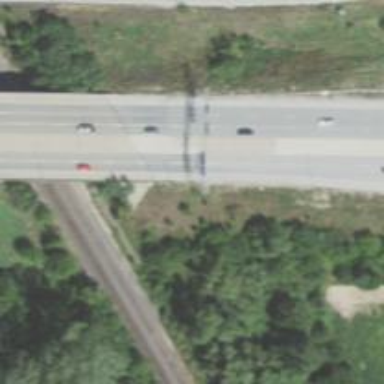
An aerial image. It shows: Primary highway bridge designed as expressway.